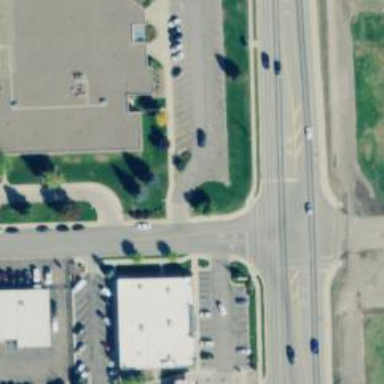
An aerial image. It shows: Marked road crossing.